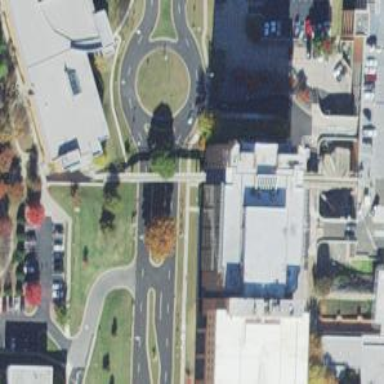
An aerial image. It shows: Unclassified road with asphalt surface leading to roundabout.